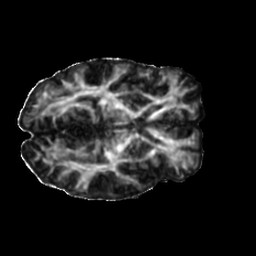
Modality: FA
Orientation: axial
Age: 54
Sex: female
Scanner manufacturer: ge
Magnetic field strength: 3 T
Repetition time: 7.8 s
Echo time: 0.0606 s